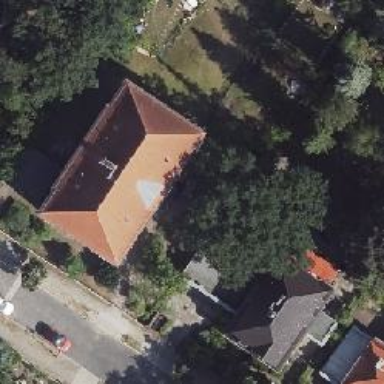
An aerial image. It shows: Hipped-roof building with apartments.